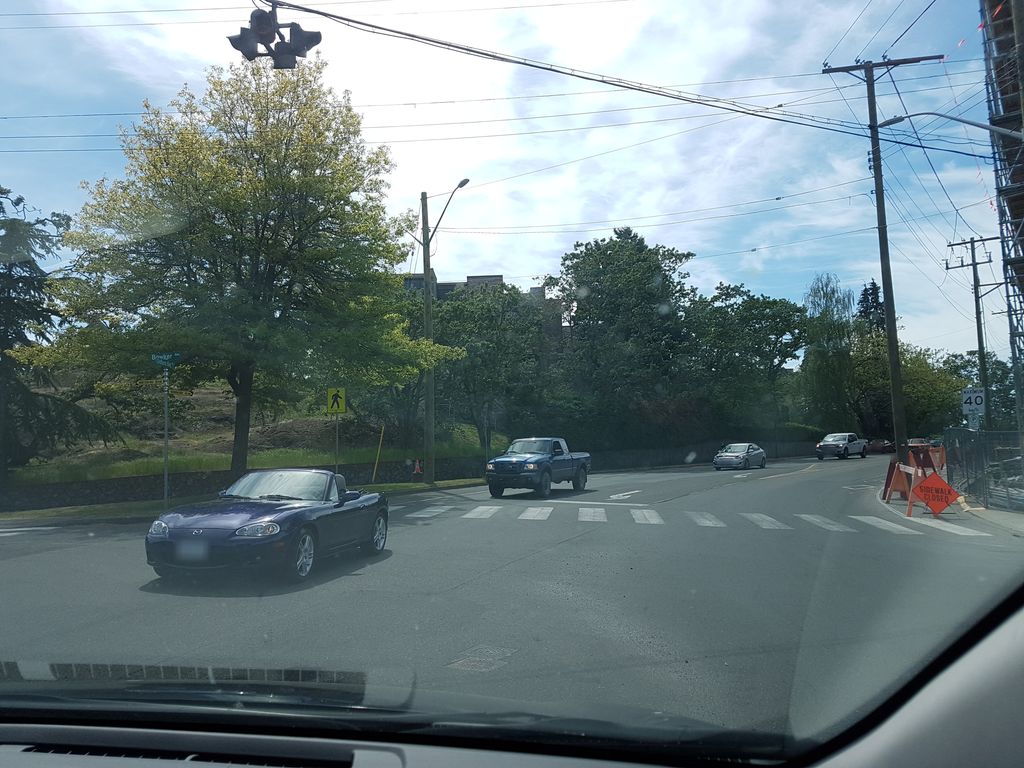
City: victoria